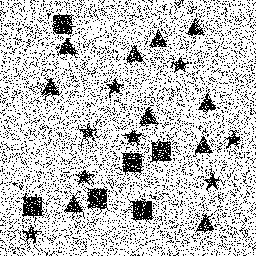
Squares: 6
Triangles: 10
Stars: 8
Total shapes: 24